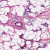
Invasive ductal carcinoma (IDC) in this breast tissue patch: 0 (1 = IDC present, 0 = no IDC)